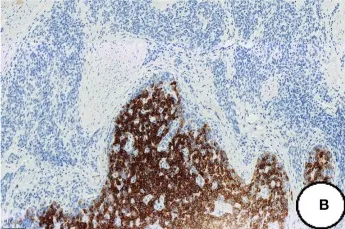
Immunohistochemical expression. ,CK7.
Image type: pathology (immunostaining)